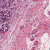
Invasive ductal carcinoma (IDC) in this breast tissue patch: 1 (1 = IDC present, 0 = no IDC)